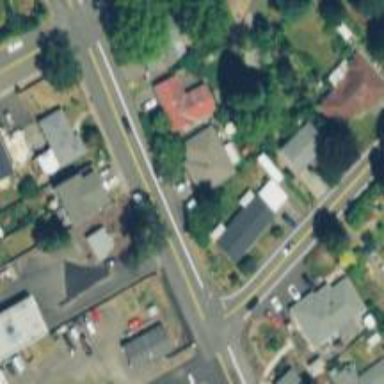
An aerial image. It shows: Secondary road with sidewalk on the left.